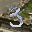
Label: 3